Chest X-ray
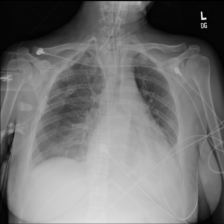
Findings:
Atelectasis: negative
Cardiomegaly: negative
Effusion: negative
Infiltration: positive
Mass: negative
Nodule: negative
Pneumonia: negative
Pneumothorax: negative
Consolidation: negative
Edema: negative
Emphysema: negative
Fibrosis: negative
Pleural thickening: negative
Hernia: negative